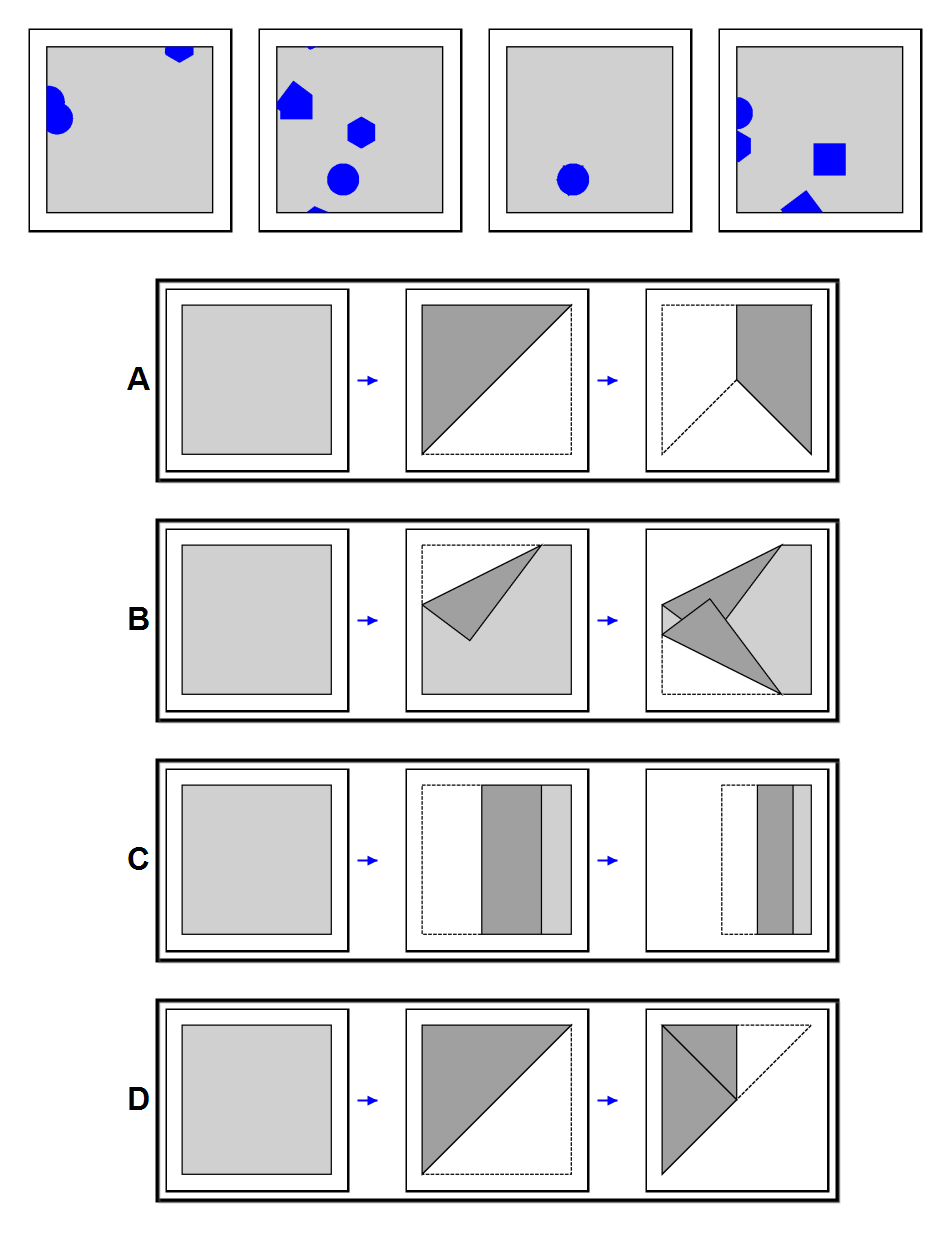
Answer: B